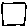
Label: square